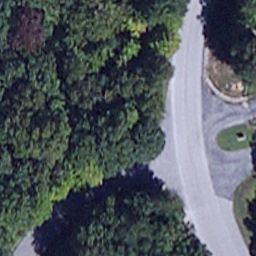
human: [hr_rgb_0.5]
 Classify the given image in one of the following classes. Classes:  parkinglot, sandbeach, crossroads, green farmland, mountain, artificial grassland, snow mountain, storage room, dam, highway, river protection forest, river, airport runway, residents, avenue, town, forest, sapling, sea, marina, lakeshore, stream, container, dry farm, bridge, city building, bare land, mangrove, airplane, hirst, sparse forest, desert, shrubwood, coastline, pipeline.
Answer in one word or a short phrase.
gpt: avenue